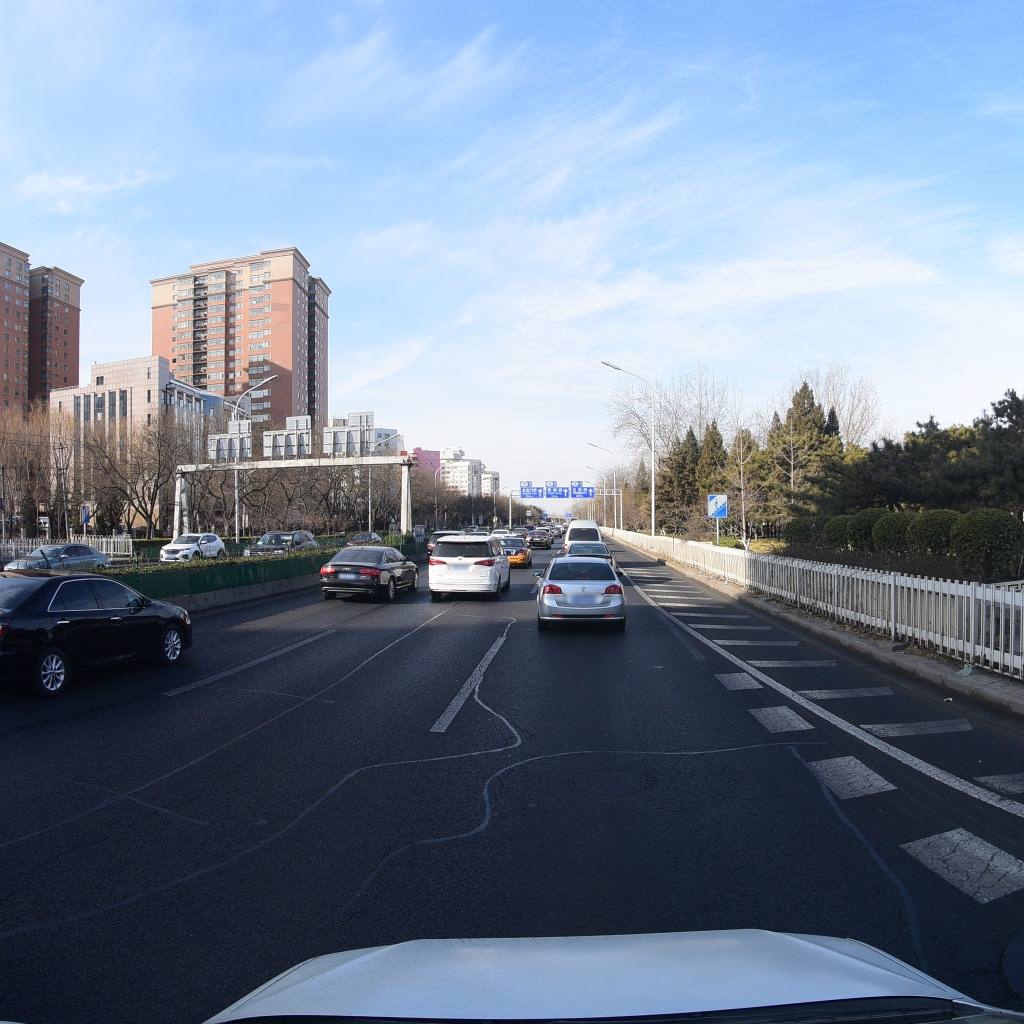
Region: Fengtai
Road damage annotations: transverse patch, longitudinal patch, longitudinal patch, transverse patch, transverse patch, longitudinal patch, transverse patch, longitudinal patch